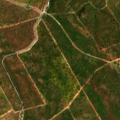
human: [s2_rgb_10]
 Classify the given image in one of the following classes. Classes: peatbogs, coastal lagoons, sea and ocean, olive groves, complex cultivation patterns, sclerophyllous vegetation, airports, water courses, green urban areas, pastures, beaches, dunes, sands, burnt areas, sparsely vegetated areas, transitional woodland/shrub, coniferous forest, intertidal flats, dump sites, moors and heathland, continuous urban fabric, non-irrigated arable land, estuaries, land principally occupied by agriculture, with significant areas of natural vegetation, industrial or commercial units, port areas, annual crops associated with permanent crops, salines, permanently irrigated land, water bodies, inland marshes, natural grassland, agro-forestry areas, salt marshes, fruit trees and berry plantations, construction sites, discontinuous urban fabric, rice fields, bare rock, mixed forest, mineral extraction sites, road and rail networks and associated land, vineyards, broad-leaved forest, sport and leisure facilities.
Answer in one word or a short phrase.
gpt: continuous urban fabric